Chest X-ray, PA view. Patient: 42 years old, sex F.
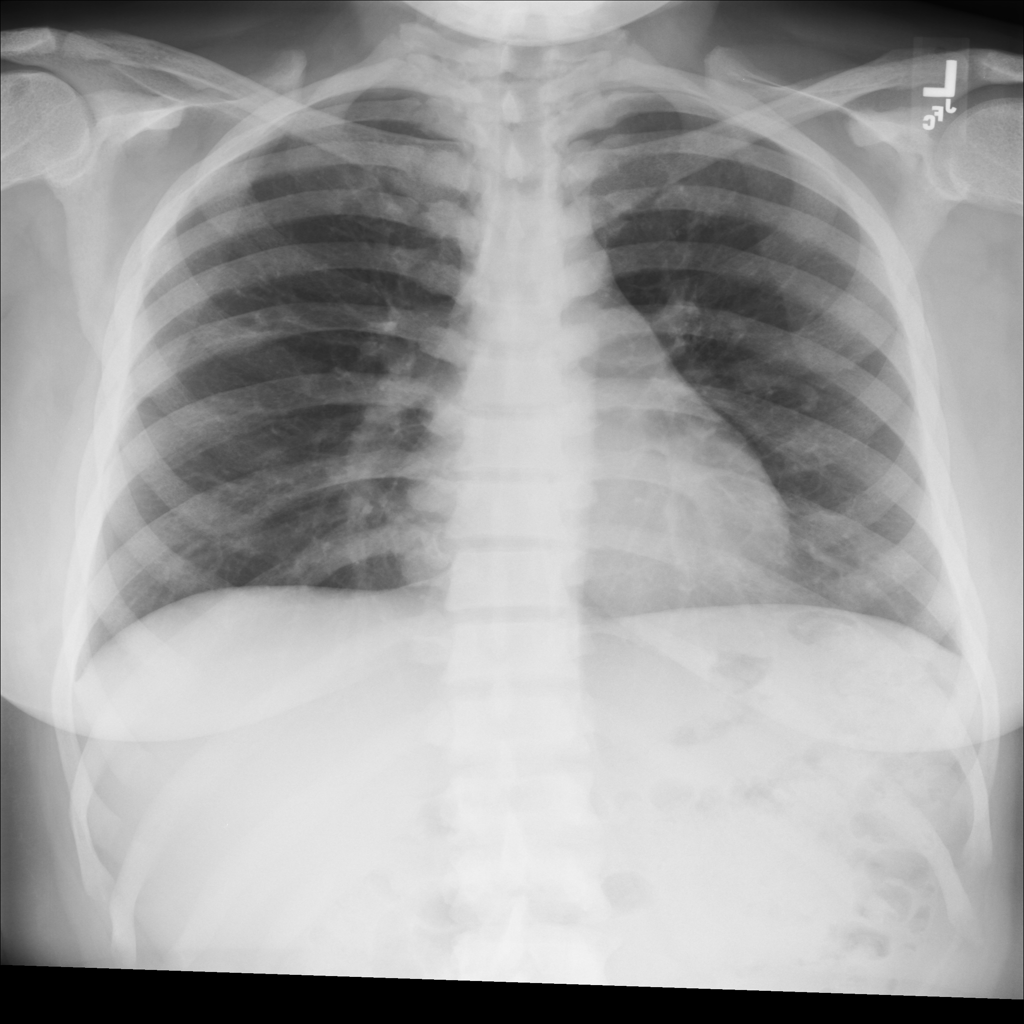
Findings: No Finding